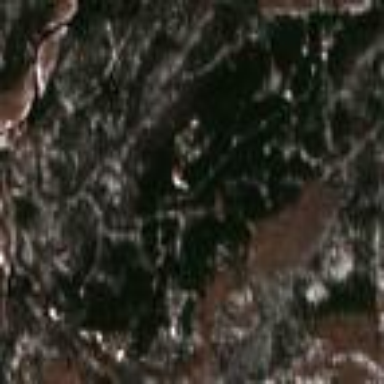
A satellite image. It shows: Evergreen forest with needle-leaved trees.